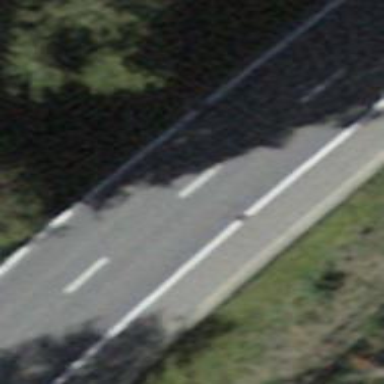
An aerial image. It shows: Primary highway with sidewalk on the left.